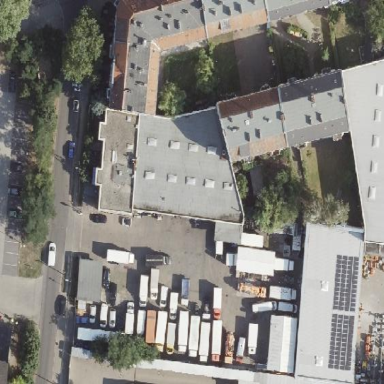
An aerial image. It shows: Commercial building.